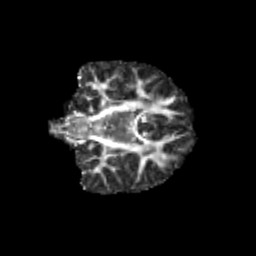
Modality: FA
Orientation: coronal
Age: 10
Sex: male
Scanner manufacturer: siemens
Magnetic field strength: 3 T
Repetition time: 3.8 s
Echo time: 0.07 s